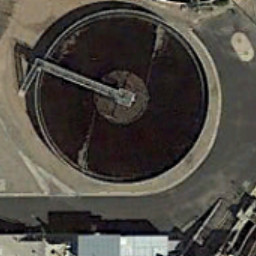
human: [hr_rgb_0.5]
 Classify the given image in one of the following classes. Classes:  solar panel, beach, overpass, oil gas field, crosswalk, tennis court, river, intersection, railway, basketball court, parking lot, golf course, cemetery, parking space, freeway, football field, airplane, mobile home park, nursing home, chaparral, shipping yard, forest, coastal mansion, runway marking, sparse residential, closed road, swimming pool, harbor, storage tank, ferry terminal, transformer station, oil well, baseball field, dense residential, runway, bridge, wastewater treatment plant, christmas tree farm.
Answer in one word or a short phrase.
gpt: wastewater treatment plant